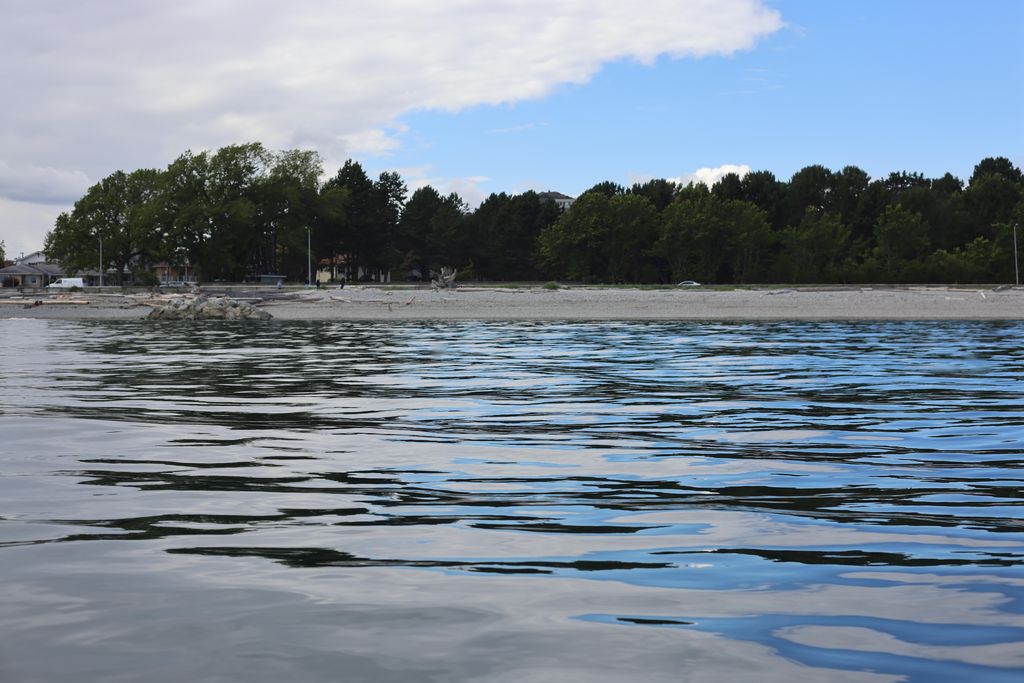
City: victoria